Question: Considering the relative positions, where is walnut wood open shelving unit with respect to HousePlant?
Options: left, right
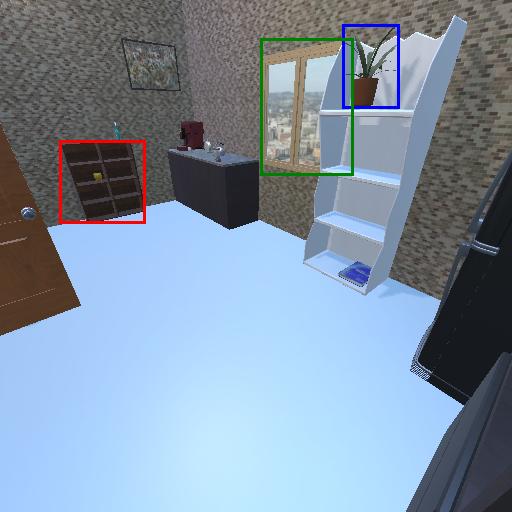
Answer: left